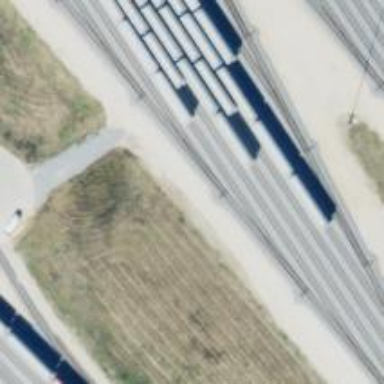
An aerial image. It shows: Railway yard in service.